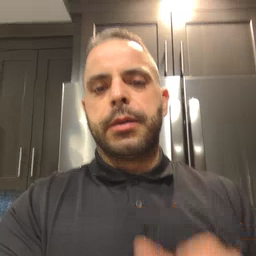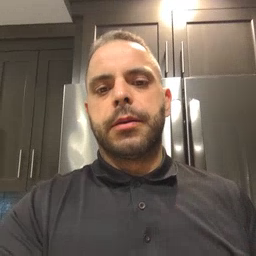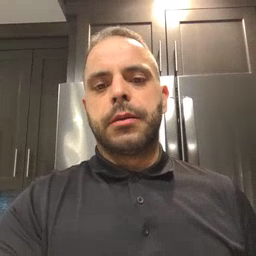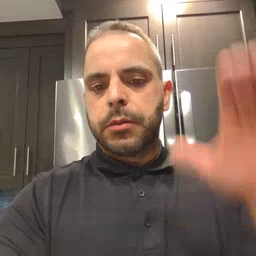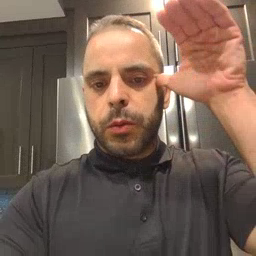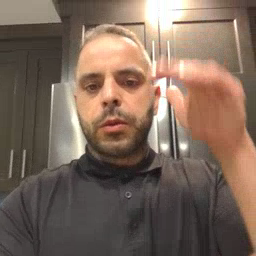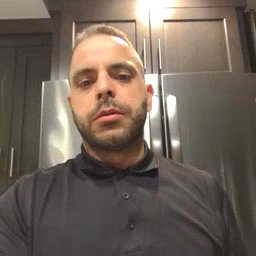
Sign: donkey